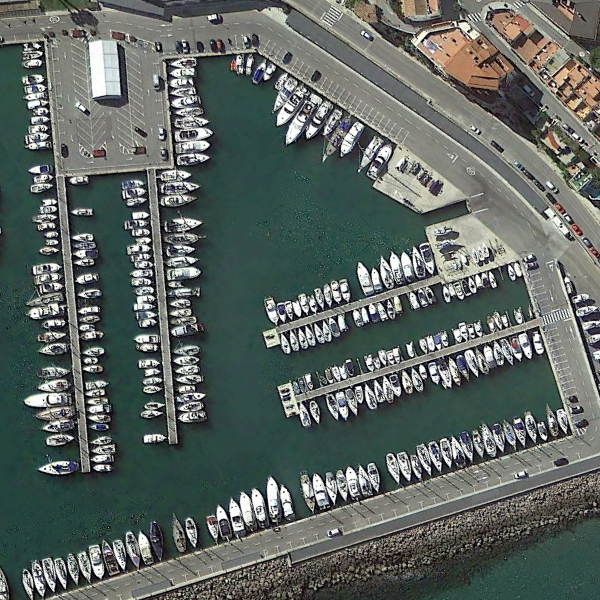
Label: Port